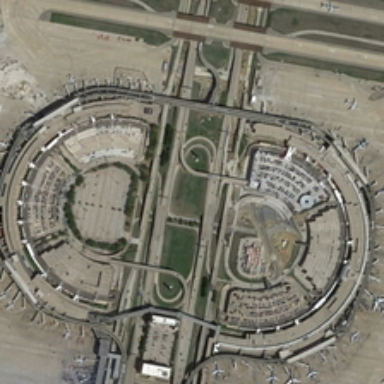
Some planes are around a circle building with several parking lots in it .